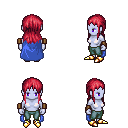
a pixel art fantasy rpg character, female body template, dark elf, purple skin, blue cape, teal pants, ruby red unkempt hairstyle, leather bracers, gold boots, four views (front, back, left, right), 2x2 character sprite sheet, small pixel art, hard edges, no anti-aliasing